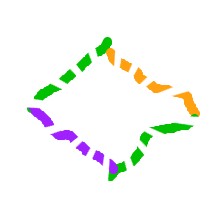
Shape: rhombus